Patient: sex M, age 69
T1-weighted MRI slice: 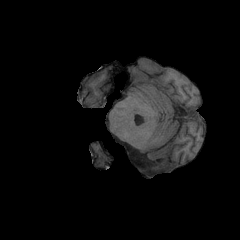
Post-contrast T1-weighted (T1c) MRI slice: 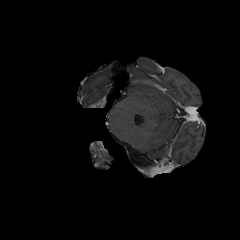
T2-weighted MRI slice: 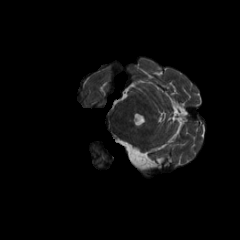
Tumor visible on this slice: no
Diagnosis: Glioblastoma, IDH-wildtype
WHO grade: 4